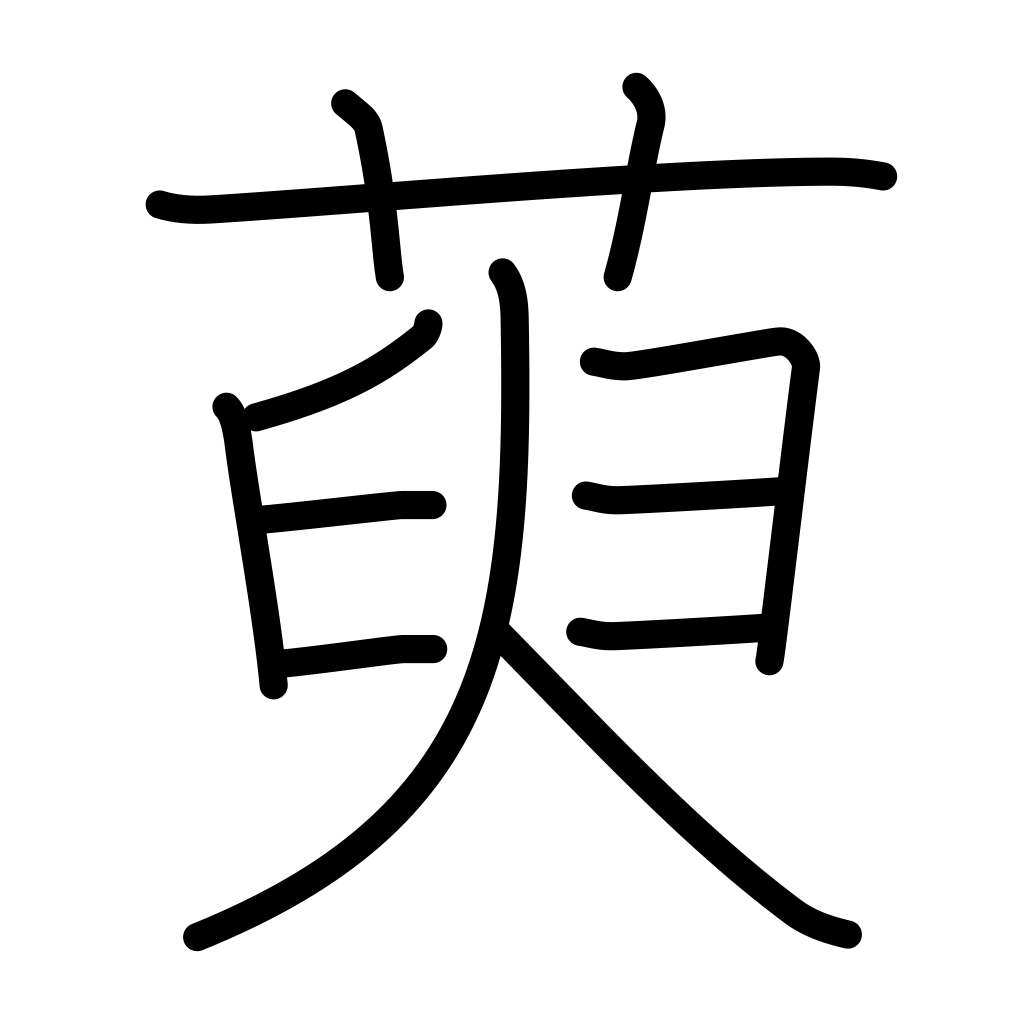
Meaning: oleaster, river ginger tree